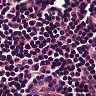
Metastatic tissue present: no